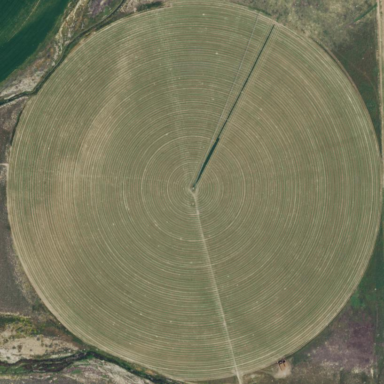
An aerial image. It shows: Farmland with pivot irrigation system.